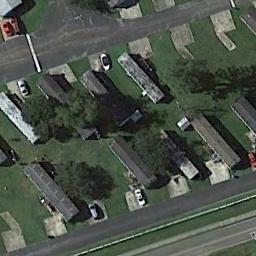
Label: mobile_home_park